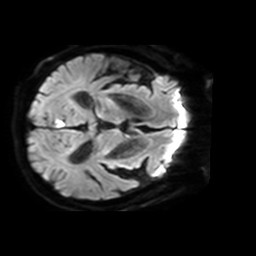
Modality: TRACE
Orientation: axial
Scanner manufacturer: philips
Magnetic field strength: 3 T
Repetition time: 3.593 s
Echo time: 0.076 s